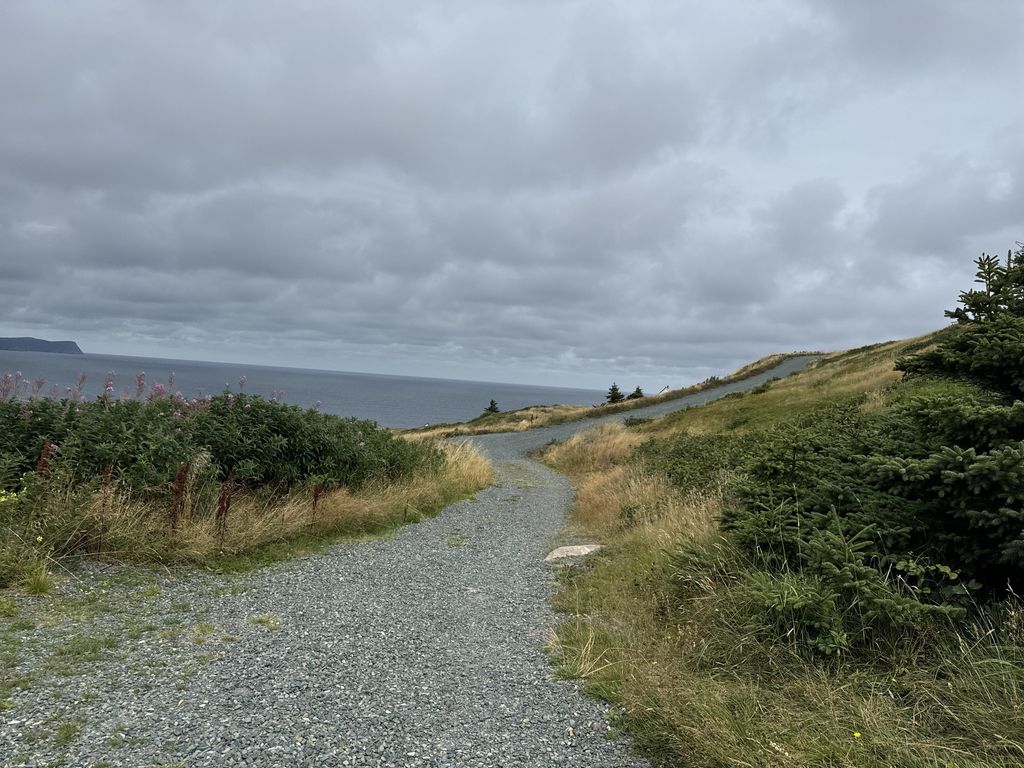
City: st_johns